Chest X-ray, AP view. Patient: 66 years old, sex M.
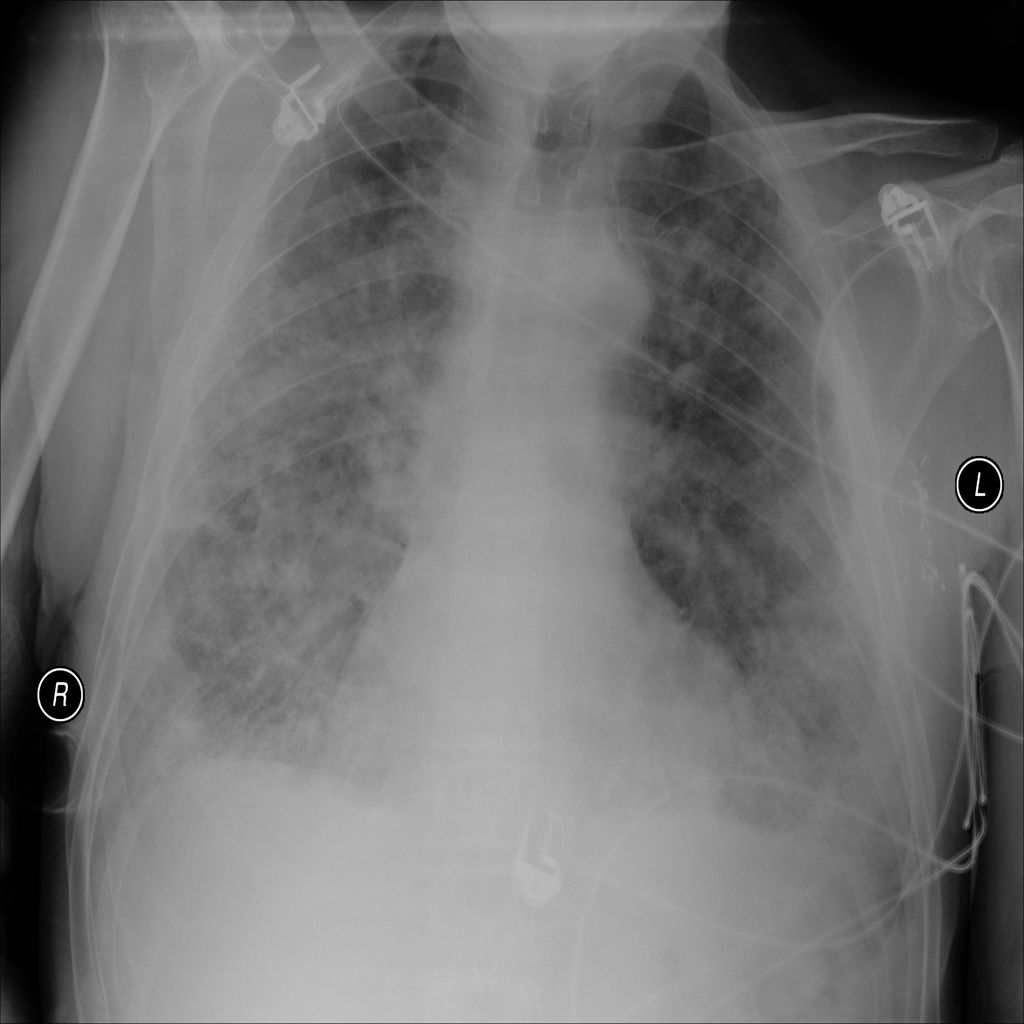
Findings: Infiltration, Nodule